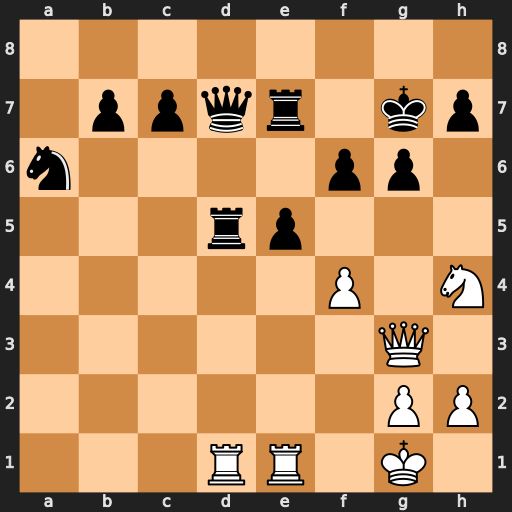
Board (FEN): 8/1ppqr1kp/n4pp1/3rp3/5P1N/6Q1/6PP/3RR1K1
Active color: w
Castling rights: -
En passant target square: -
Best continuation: Rxd5 Qxd5 Nf5+ Kf8 Nxe7